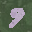
Label: 9